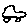
Label: car